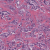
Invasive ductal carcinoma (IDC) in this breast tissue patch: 1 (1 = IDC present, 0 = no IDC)